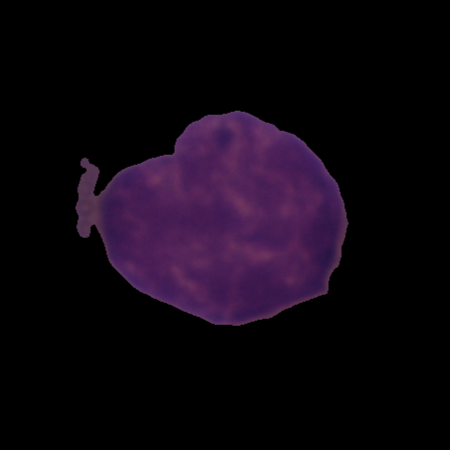
Label: cancer